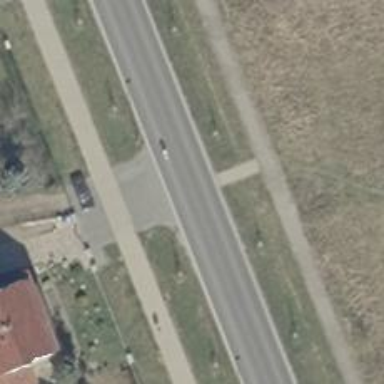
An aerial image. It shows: Unmarked crossing on the road.